Question: I was wondering how osx interprets keyboard shortcuts vs multiple keys being pressed at the same time.
For example, I have the control + left setup to move spaces to the left. When I use my keyboard osx interprets it as a shortcut.
Using <URL> it does not even register, the OS seems to short-circuit the command on seems to know that it corresponds to a keyboard shortcut.
When using an external usb footswitch that sends the control key signal and the keyboard to send the left key signal the os Does not interpret it as a shortcut but instead interprets this as a control + left key As seen in the photo below

I posted this on apple.stackexchange but was hoping for a more technical answer
<URL>
The goal is to get the footswitch to send a correct control signal (key codes says it is sending the exact same control signal as when I hit the left control key on my keyboard)
The footswitch works as expected under ubuntu
Thank you
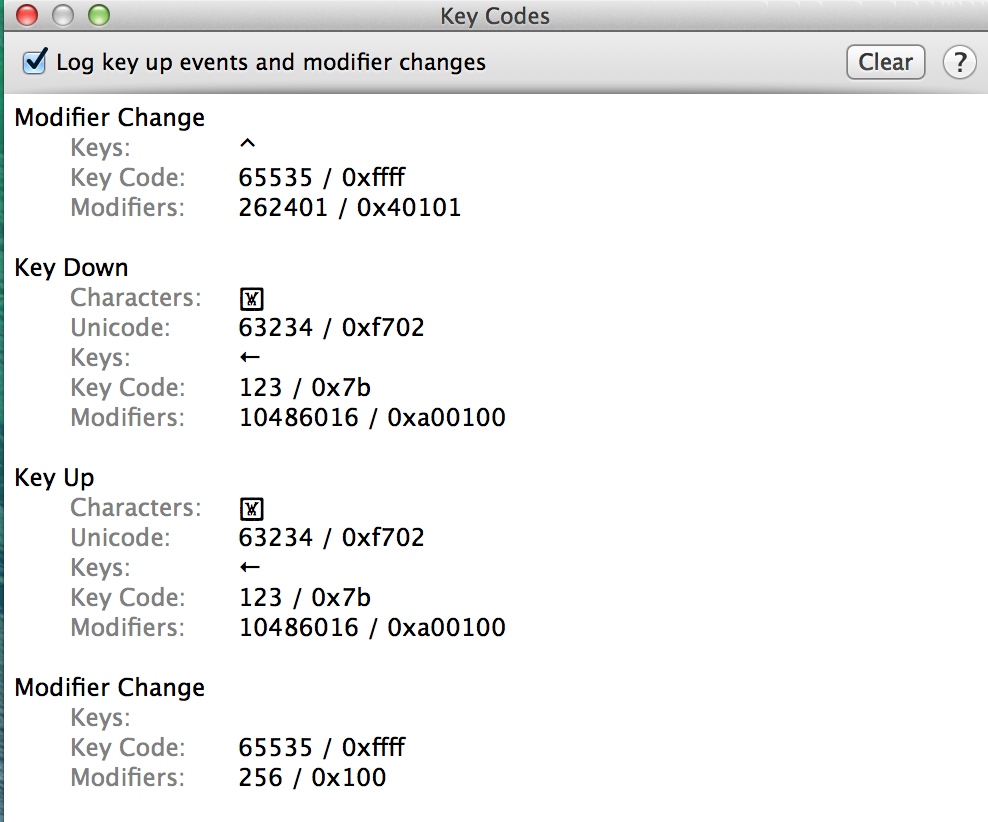
Answer: oh boy, from kinesis <URL>
Note: Modifier actions from one USB device cannot modify the input of a second USB device due to limitations designed into the Apple operating system. Example: Shift, Control, Command, or Option keystrokes programmed into the footswitch cannot modify the input of a separate USB keyboard or mouse. However, a key sequence like 'Cmd-W' or 'Cmd-Shift-left arrow' will work on a Macintosh if the entire sequence of keystrokes has been pre-programmed into the footswitch. (Footswitch can only be programmed on a Windows PC).
I just tried this using my usb keyboard and built in osx keyboard and it seems to be true. I can hit control + left on my usb keyboard and it works fine but control on my usb keyboard + left on the builtin keyboard does not work:(